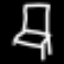
Label: chair